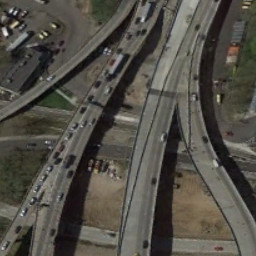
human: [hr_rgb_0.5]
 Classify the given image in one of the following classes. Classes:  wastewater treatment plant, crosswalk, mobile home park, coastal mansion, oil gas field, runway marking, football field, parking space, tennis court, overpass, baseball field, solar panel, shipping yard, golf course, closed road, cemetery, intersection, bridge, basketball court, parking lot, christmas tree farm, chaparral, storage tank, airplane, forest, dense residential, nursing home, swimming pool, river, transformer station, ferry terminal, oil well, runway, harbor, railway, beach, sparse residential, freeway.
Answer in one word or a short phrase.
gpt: overpass